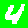
Digit: 4